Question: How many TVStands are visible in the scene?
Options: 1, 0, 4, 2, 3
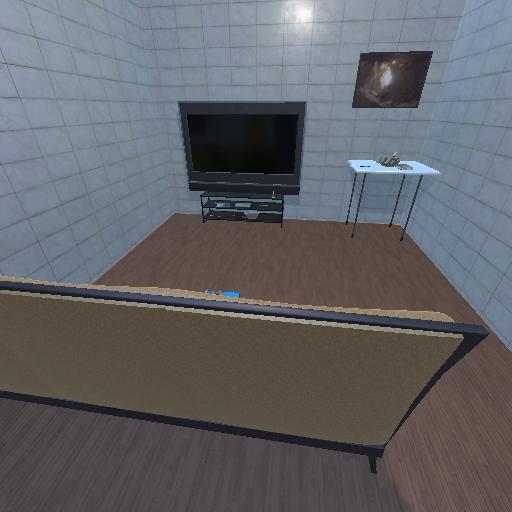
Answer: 1